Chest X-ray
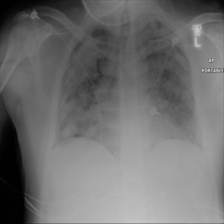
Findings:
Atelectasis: negative
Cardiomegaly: negative
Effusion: negative
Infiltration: negative
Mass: negative
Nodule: negative
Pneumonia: positive
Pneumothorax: negative
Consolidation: negative
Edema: positive
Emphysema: negative
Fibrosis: negative
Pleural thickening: negative
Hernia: negative